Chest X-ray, PA view. Patient: 61 years old, sex F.
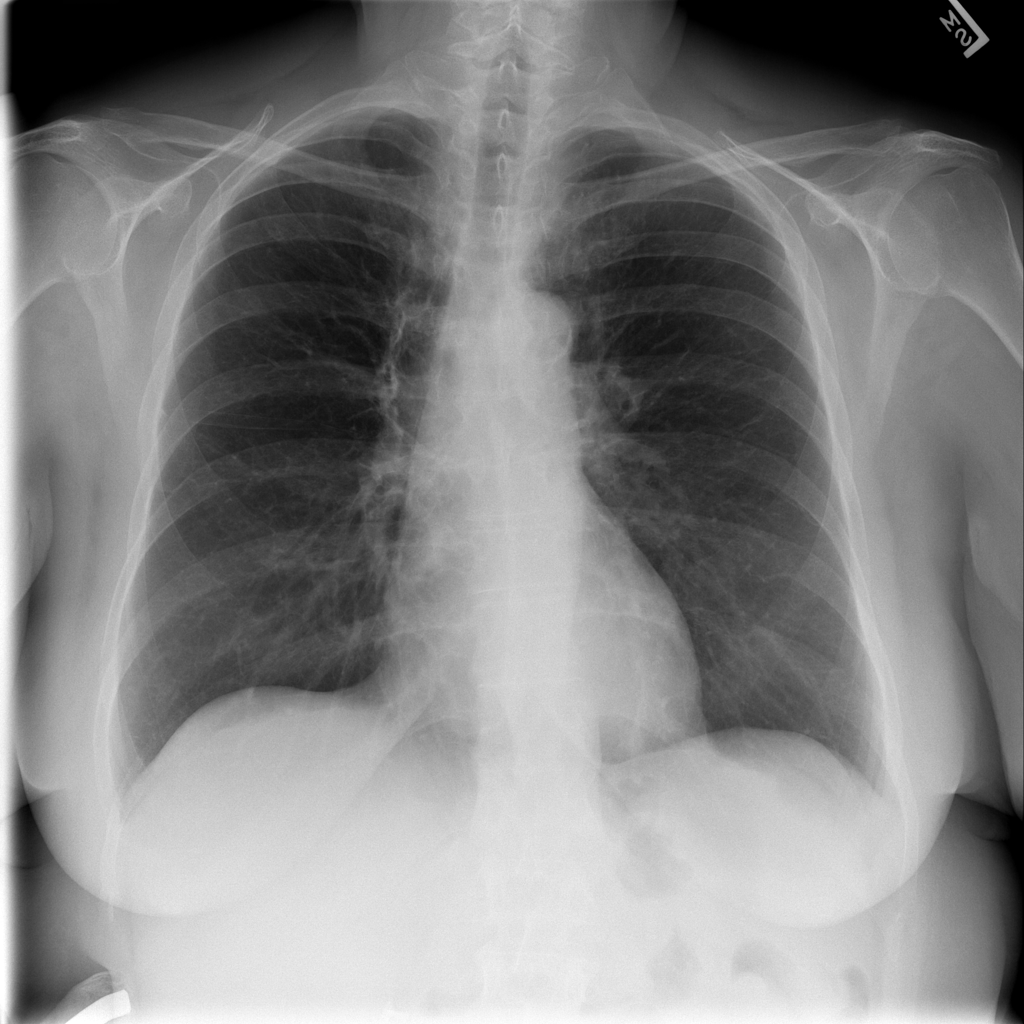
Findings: No Finding